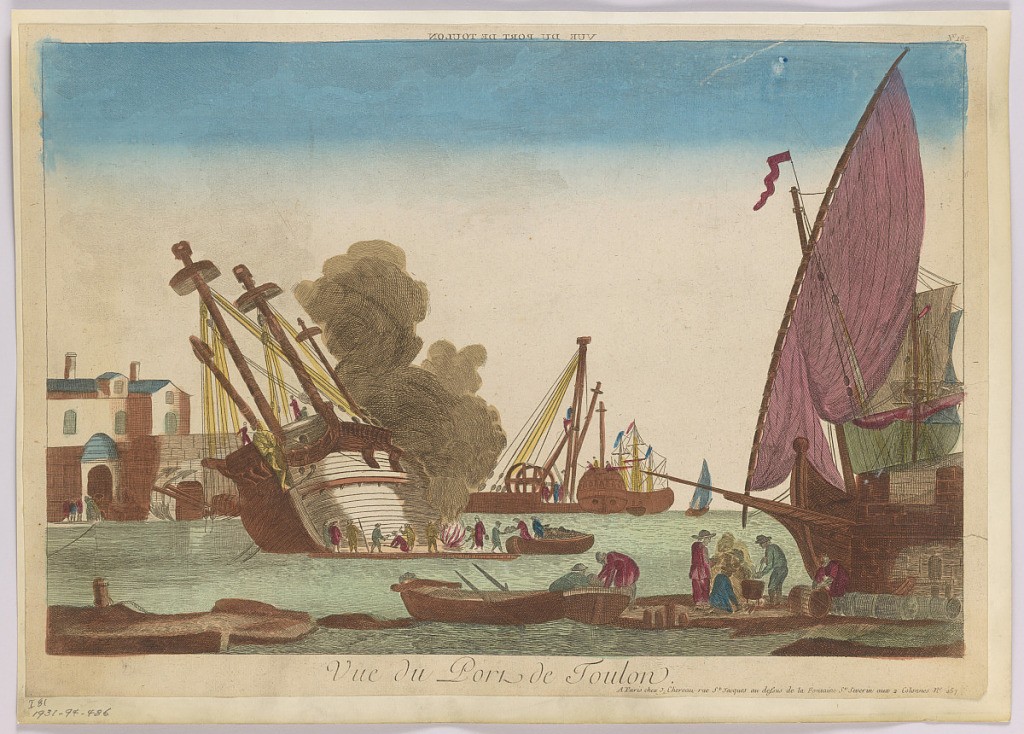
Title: Peep-Show Print
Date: mid-18th century
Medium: Engraving and brush and wash on paper
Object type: Print
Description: Peep-show print